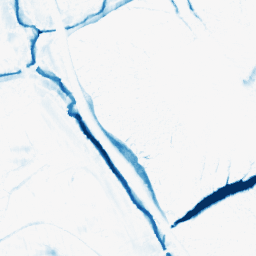
Category: morphological
Decomposition family: morphological_ellipse
Decomposition parameters: operation: closing
width: 20
height: 10
Upsampling method: sinc_hamming
Upsampling parameters: scale: 2
kernel_size: 16
Upsampling scale: 2